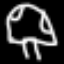
Label: mushroom